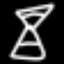
Label: hourglass